Question: I have a program which parses files and stores the data in a mysql-Database.
My Problem is that the Heap space(I use VisualVM to follow them) is growing.
And the Memory usage(ps aux --sort -rss) is also growing.
When the HeapSize reaches the MaxHeapsize of ~128 MB I get an OutOfMemory-Exception.
How can I determine which data this is? Or what is not dealocated?

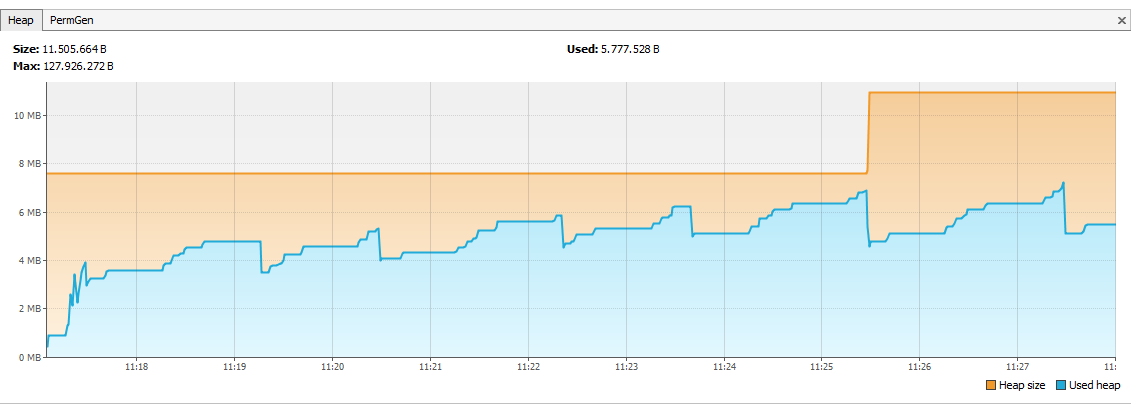
Answer: You need to do a memory trace by using the memory profiler in VisualVM.
A simple way to do a memory profile is to run
'''
jmap -histo:live {pid} | head
'''
If you are using SQL, the most likely cause of a memory leak is failing to clean up your JDBC resources. I suggest you make sure you close off your Statements and ResultSets.